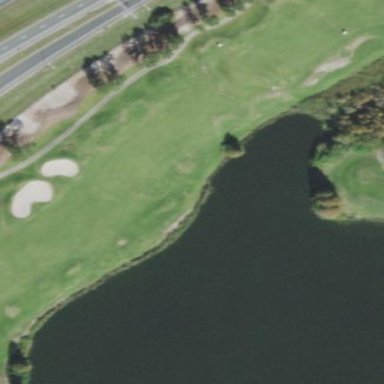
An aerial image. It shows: Grassy area designated as golf fairway.